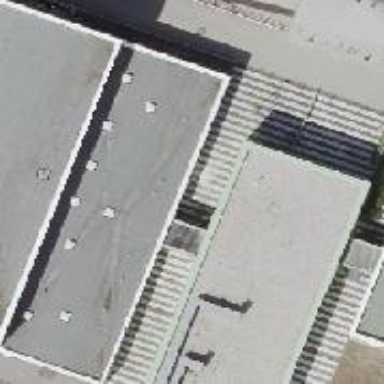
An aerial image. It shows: School building.